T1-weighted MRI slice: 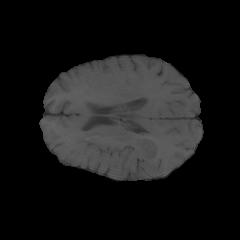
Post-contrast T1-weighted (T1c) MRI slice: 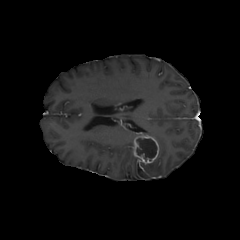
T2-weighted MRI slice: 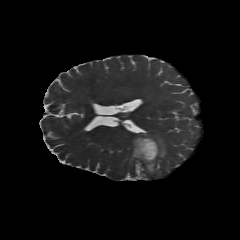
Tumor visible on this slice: yes